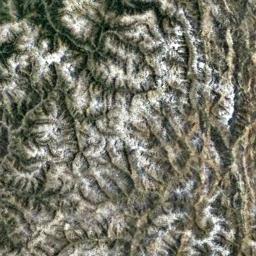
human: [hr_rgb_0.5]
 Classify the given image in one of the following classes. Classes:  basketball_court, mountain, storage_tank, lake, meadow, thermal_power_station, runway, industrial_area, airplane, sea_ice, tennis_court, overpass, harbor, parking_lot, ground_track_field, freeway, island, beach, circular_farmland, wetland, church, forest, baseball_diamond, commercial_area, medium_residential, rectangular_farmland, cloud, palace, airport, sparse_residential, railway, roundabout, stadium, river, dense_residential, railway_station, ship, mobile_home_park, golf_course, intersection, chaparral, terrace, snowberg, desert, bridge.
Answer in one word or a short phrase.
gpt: snowberg